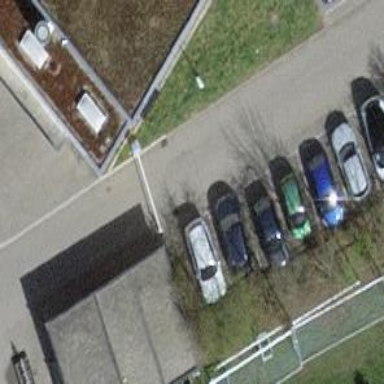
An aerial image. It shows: Lift gate barrier.